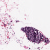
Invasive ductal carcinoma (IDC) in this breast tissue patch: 0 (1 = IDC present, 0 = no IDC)